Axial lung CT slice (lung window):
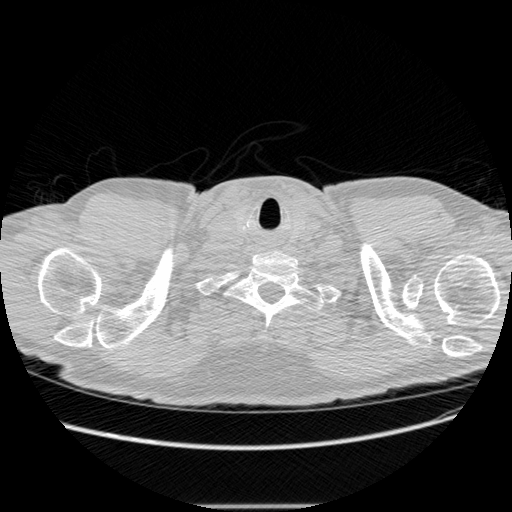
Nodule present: no